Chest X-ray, AP view. Patient: 39 years old, sex M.
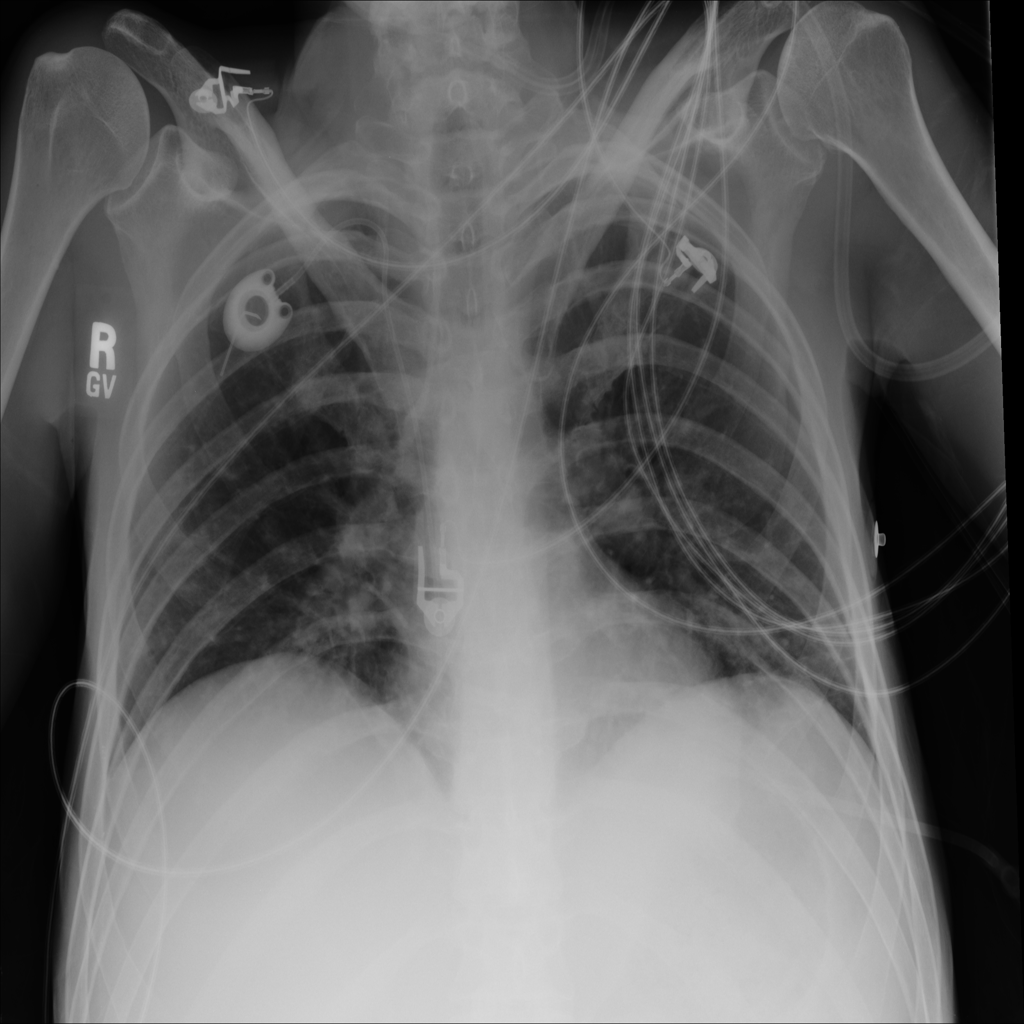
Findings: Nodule